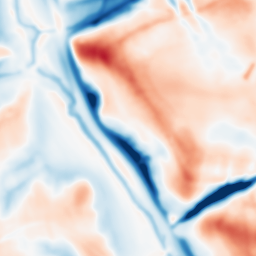
Category: multiscale
Decomposition family: dog_multiscale
Decomposition parameters: sigma_ratio: 1.4
n_scales: 6
base_sigma: 2
Upsampling method: bspline
Upsampling parameters: scale: 8
Upsampling scale: 8